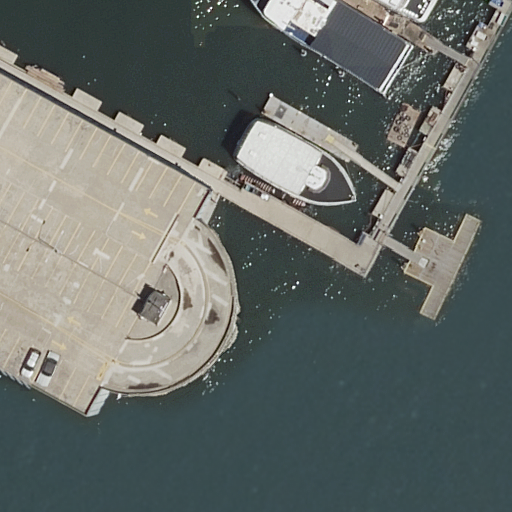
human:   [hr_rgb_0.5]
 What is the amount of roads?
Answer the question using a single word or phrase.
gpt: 0

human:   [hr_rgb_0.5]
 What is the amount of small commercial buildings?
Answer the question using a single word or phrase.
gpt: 0

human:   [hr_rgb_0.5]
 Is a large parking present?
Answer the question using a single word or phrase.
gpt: yes

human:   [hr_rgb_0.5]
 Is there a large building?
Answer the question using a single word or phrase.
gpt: yes

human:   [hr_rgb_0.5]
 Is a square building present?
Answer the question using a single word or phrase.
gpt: no

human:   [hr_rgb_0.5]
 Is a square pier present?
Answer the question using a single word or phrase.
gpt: no

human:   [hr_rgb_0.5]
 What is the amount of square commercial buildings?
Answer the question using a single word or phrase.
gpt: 0

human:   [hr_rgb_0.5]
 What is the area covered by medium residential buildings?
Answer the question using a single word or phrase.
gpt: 0m2

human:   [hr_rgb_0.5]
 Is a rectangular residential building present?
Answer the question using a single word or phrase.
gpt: no

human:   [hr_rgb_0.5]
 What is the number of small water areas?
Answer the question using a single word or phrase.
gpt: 0

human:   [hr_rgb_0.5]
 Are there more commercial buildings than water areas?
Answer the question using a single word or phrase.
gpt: no

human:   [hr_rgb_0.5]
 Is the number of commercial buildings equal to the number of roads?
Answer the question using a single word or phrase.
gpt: yes

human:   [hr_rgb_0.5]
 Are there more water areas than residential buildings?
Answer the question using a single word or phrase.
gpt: no

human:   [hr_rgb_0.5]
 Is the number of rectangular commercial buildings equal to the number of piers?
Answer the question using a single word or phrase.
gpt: no

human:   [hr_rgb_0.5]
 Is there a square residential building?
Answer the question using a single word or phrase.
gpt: no

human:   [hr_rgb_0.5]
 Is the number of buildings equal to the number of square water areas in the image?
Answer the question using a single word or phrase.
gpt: no

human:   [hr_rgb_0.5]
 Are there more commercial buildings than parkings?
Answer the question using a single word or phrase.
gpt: no

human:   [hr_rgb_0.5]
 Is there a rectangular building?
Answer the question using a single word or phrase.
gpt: no

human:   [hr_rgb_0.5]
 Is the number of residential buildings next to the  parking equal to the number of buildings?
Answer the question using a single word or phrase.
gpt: yes

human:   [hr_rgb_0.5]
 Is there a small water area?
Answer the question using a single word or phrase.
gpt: no

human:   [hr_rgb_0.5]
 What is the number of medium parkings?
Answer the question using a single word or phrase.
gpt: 0

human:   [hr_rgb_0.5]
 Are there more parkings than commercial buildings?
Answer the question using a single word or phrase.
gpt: yes

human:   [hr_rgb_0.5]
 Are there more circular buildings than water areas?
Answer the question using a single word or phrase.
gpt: no

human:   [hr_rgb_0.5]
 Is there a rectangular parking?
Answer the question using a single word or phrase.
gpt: no

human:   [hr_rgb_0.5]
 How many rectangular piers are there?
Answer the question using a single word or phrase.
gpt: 1

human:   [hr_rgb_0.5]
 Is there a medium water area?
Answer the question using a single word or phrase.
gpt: no

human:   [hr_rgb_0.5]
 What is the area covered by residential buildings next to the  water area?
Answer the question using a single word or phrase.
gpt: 2288m2

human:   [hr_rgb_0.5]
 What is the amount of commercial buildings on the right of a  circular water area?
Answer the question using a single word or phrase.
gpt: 0

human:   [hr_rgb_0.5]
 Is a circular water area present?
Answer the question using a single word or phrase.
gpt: no

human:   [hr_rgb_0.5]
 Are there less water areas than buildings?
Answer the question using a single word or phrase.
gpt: no

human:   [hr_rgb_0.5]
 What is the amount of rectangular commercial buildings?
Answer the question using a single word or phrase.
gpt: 0

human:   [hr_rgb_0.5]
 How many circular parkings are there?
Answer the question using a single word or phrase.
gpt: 0

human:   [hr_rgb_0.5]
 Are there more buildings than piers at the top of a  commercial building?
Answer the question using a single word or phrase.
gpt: yes

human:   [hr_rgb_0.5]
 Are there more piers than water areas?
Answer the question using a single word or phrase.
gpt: no

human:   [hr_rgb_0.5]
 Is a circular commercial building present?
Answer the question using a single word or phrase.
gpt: no

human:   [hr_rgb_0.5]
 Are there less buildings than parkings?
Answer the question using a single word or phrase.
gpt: no